RGB frame:
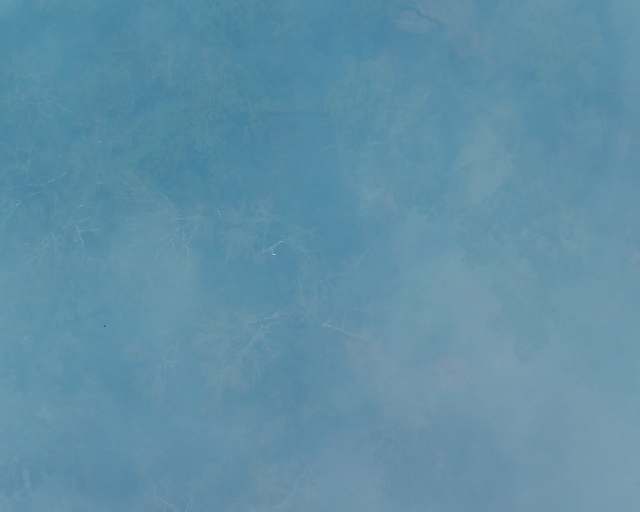
Thermal frame:
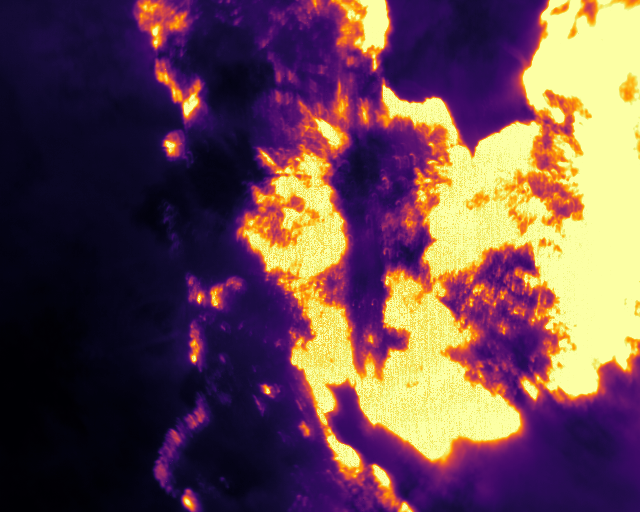
Captured: 2026-02-26 02:31:34
Pixels at or above 80 °C: 124693 (fraction of frame: 0.3805)